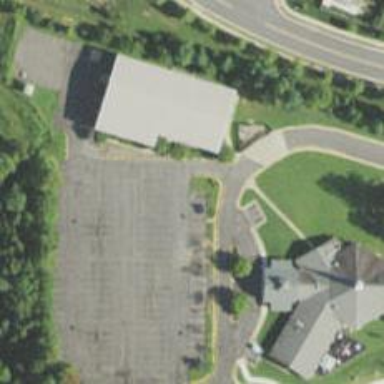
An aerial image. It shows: Parking space.